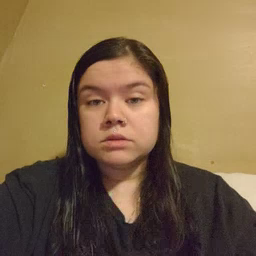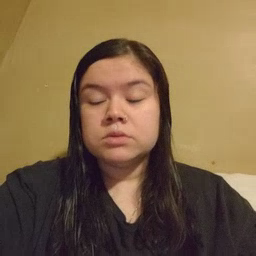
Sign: talk